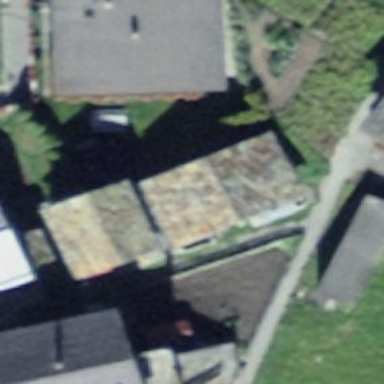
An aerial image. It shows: Barn.